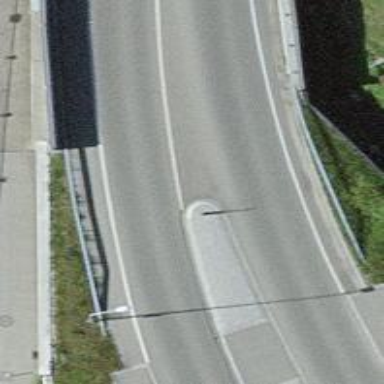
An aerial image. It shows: Secondary road with asphalt surface.